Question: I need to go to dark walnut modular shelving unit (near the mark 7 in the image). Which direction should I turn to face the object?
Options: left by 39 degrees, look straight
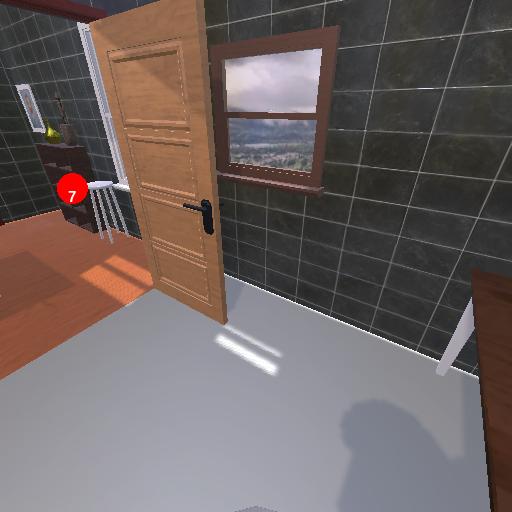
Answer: left by 39 degrees